Interaction volume radius: 10 \u00c5
Interaction volume height: 25 \u00c5
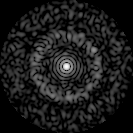
Disorder parameter: 0.8458